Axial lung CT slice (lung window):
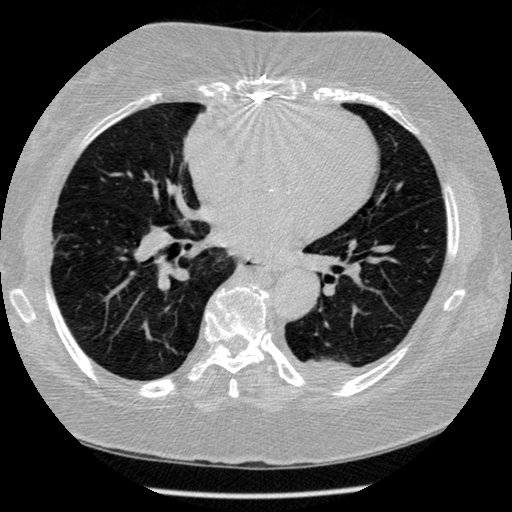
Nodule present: no